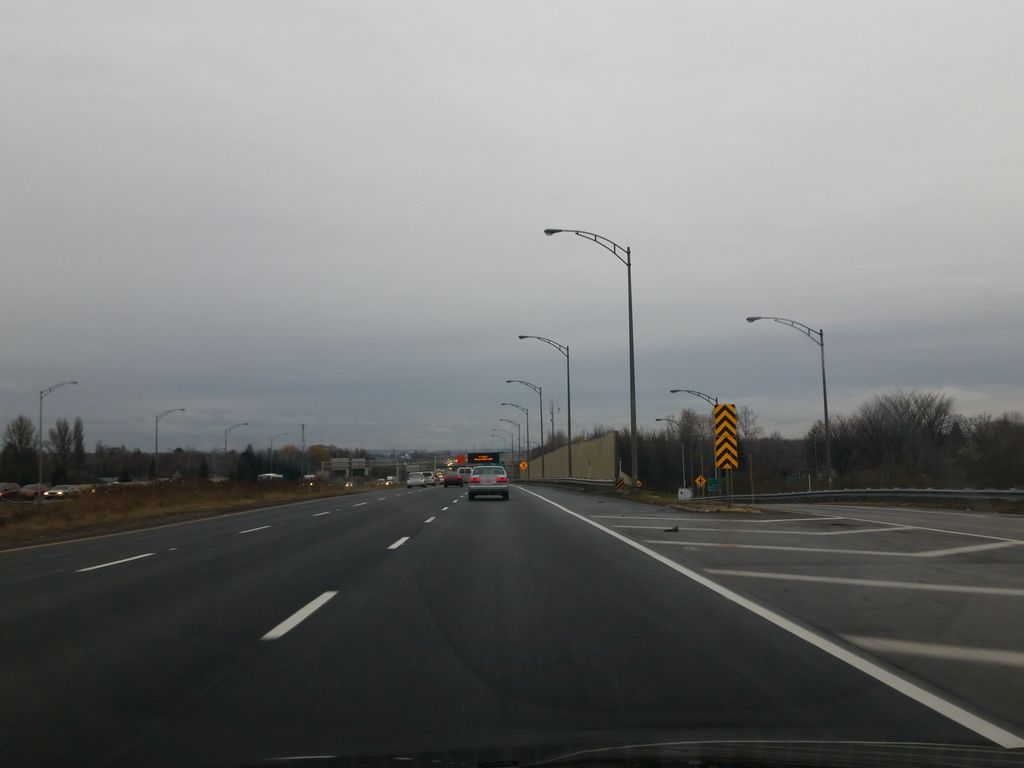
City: quebec_city